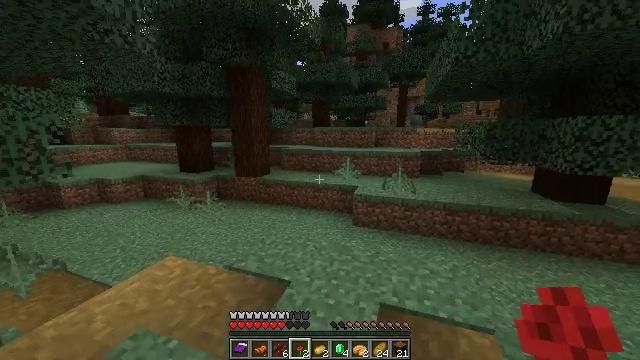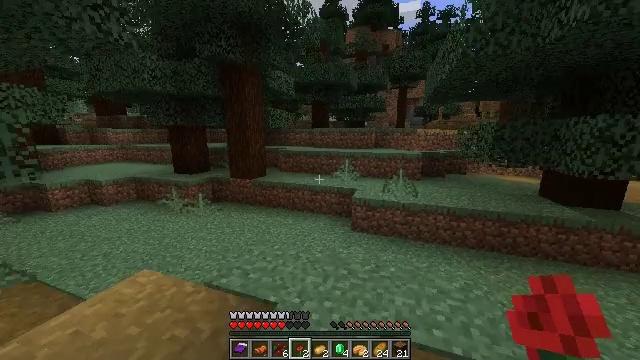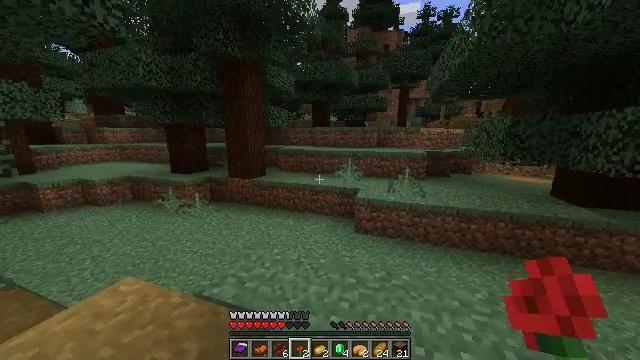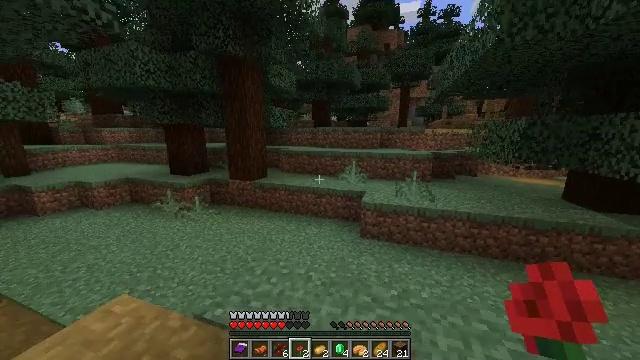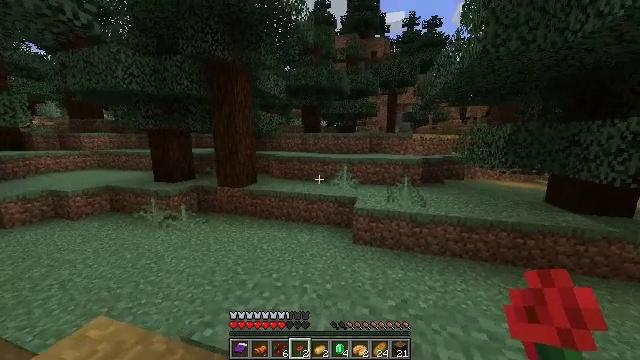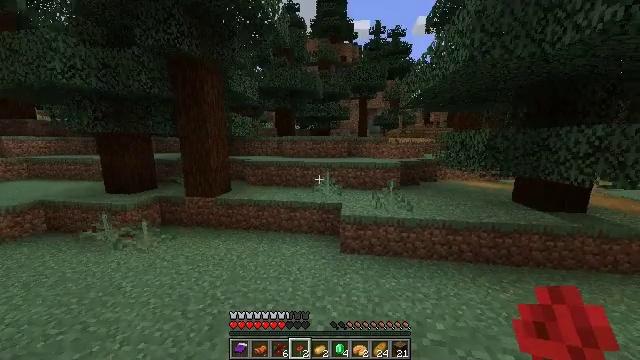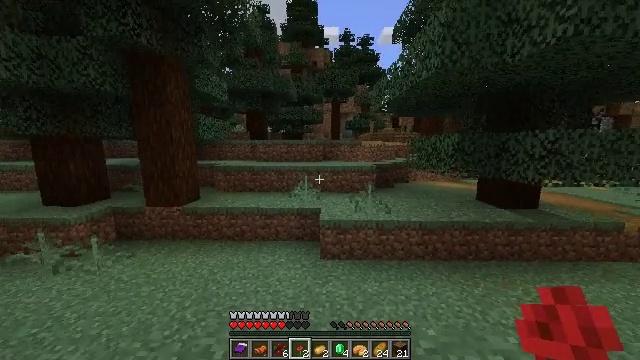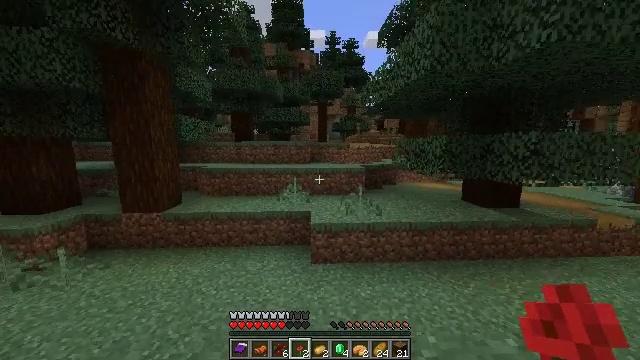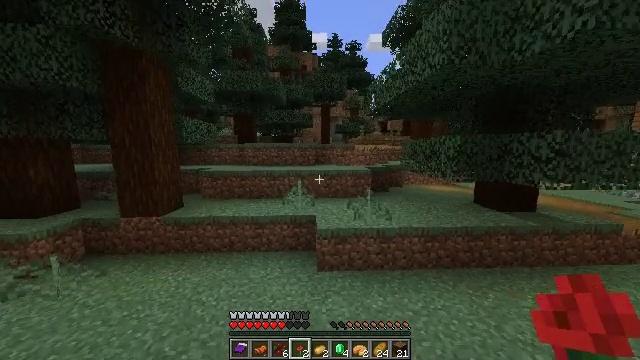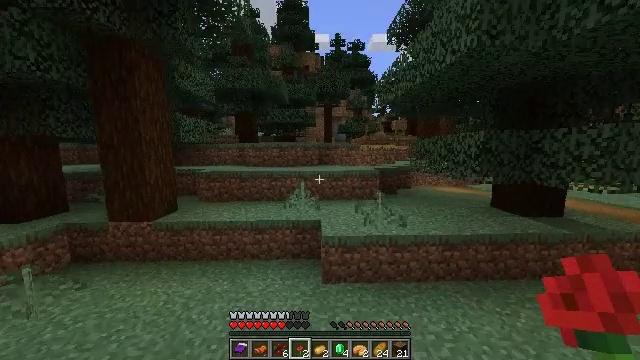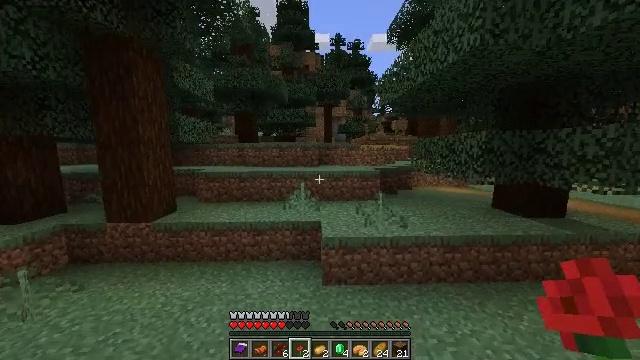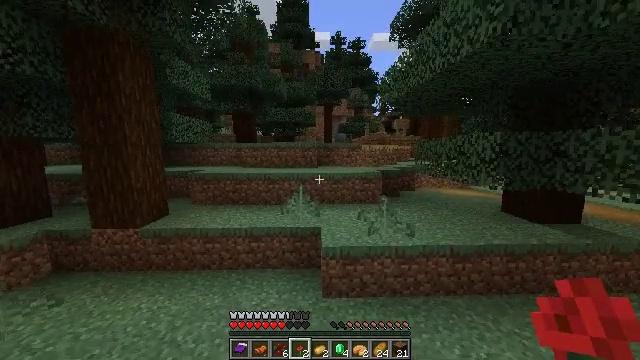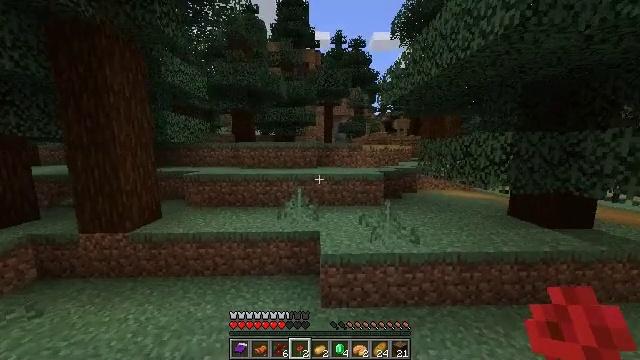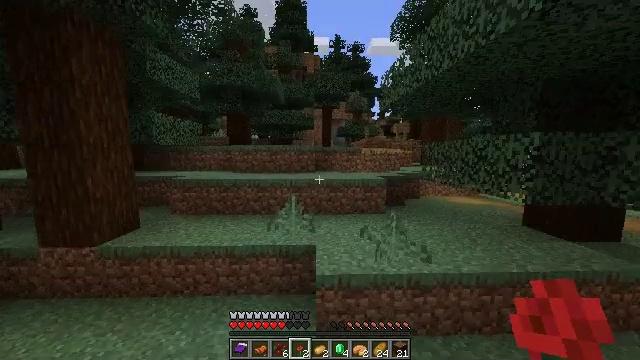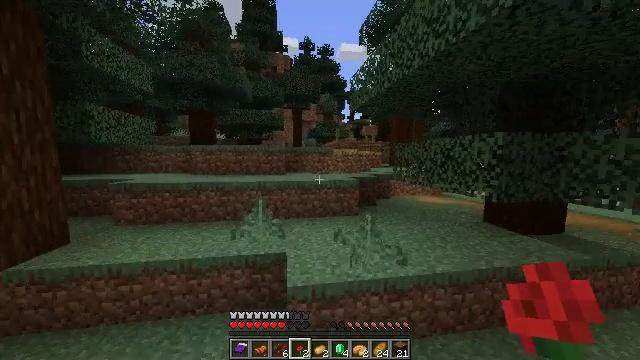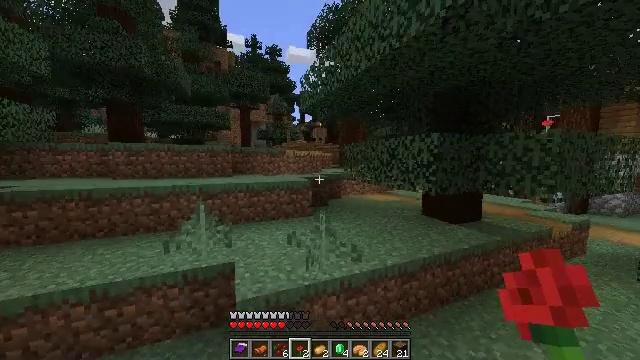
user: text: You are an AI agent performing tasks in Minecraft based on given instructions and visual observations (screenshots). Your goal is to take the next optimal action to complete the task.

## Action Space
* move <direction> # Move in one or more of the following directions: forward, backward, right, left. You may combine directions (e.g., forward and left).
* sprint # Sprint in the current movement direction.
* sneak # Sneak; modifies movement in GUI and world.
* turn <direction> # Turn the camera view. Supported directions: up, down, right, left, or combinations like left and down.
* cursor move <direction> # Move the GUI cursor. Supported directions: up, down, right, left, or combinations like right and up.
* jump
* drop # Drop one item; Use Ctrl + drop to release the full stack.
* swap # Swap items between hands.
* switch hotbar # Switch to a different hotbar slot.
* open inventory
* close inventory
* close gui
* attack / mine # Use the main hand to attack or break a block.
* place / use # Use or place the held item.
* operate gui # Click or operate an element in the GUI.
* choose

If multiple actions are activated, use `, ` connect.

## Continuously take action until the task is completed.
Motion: motion action
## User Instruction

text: craft item air
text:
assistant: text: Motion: move forward
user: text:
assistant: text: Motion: move forward and move left
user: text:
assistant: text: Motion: move forward and move left
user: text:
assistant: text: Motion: move forward and move left, turn right and up
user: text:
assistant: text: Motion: move forward and move left, turn right
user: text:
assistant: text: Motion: move forward, turn right
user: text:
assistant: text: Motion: move forward, turn right
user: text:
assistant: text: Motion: move forward
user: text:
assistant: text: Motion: move forward
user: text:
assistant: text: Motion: move forward
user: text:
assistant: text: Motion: move forward
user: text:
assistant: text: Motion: move forward
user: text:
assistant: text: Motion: move forward
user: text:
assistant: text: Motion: move forward, turn right
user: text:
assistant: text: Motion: move forward, turn right
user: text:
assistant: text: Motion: move forward, turn right and up
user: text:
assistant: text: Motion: move forward, jump
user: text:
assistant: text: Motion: move forward, jump
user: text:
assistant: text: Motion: move forward, turn right, jump
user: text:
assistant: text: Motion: move forward and move right, turn right, jump
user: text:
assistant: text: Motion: move forward and move right, jump
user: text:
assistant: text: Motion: move forward and move right, turn left, jump
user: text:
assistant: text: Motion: move forward and move right, turn left and down, jump
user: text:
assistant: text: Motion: move forward, turn left, jump
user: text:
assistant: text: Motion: move forward, jump
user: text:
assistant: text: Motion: move forward and move left
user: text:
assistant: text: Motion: move forward and move left, jump
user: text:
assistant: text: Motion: move forward and move left, jump
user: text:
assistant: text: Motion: move forward and move left, turn left, jump
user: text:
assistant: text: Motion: move forward and move left, jump